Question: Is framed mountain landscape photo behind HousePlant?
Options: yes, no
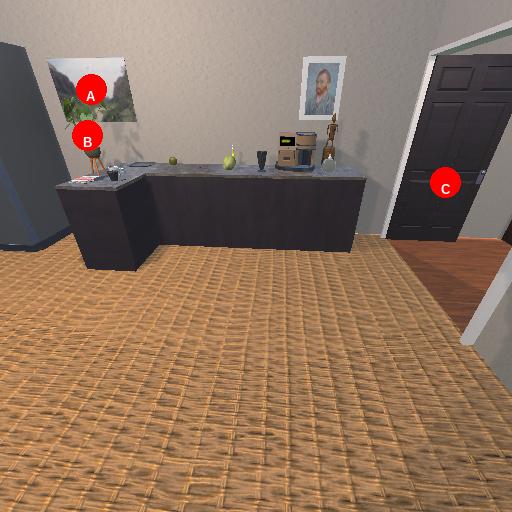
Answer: yes